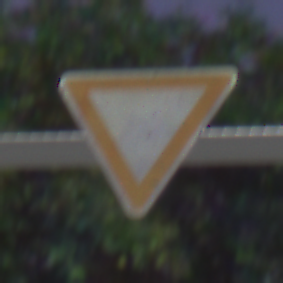
Verkehrszeichen: VorfahrtGewaehren
Umgebung: Outdoor, Suburban
Tageszeit: Night
Wetter: PartlyCloudy
Licht: Artificial
Jahreszeit: NotSpecified
Kontrast: HighContrast